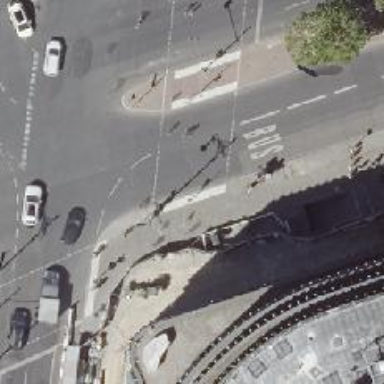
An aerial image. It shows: Asphalt footway with marked crossing equipped with traffic signals.